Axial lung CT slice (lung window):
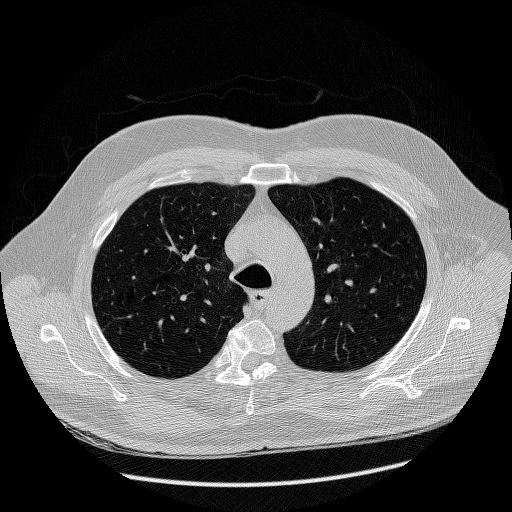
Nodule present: no